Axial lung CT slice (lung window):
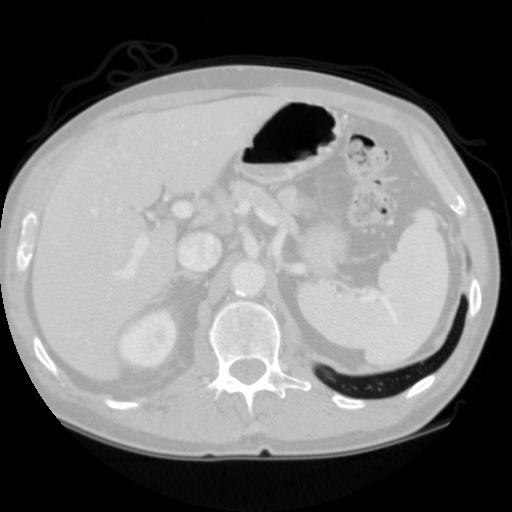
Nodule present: no